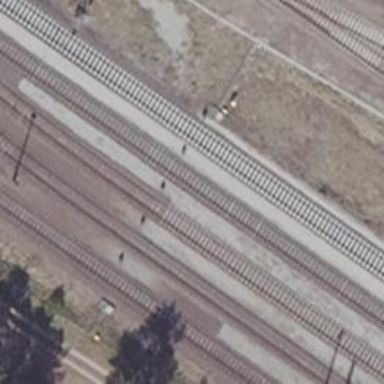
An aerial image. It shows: Railway signal.